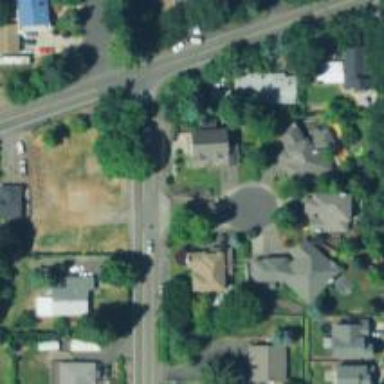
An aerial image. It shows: Residential road with sidewalk on the left side.